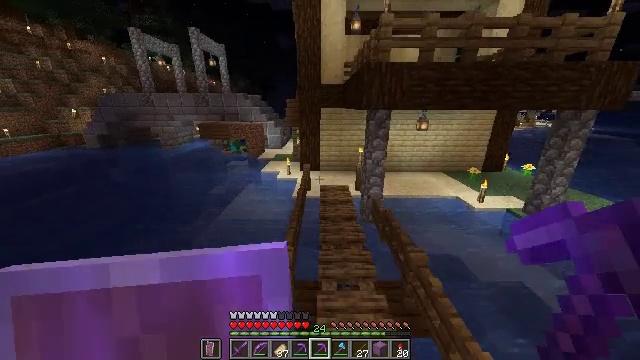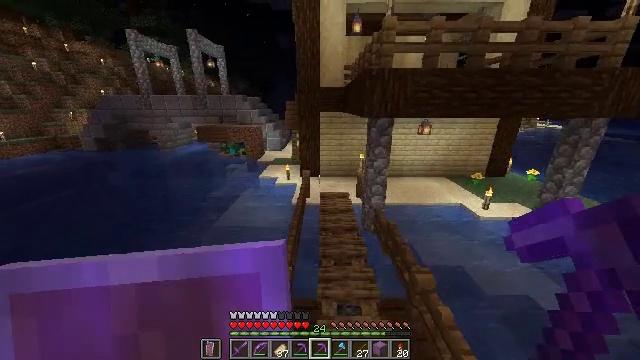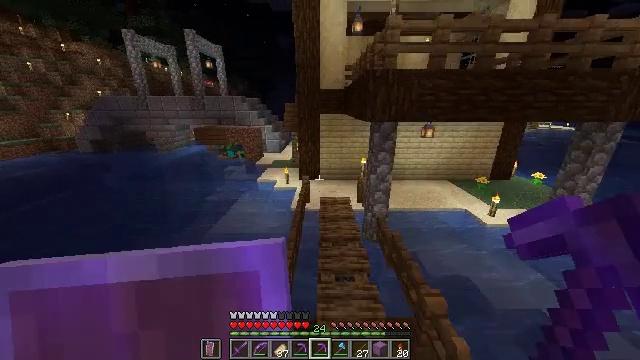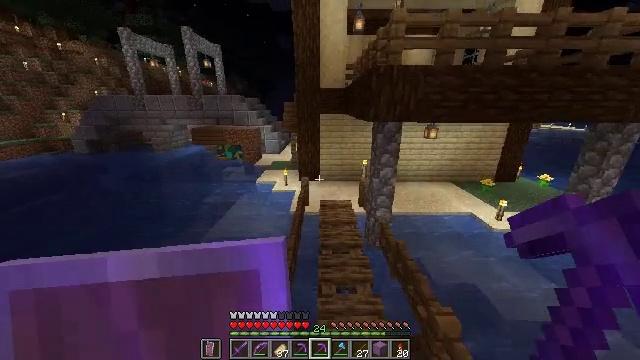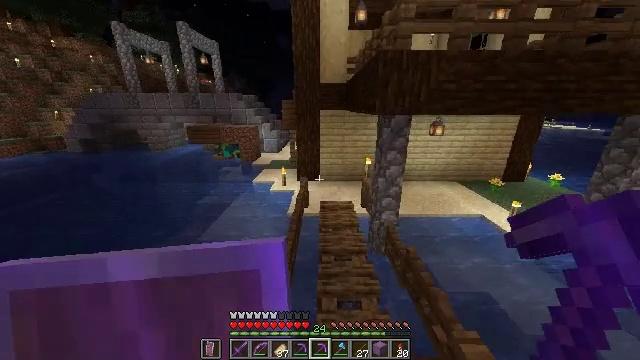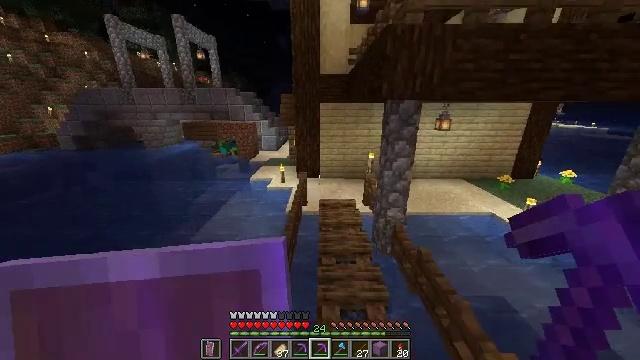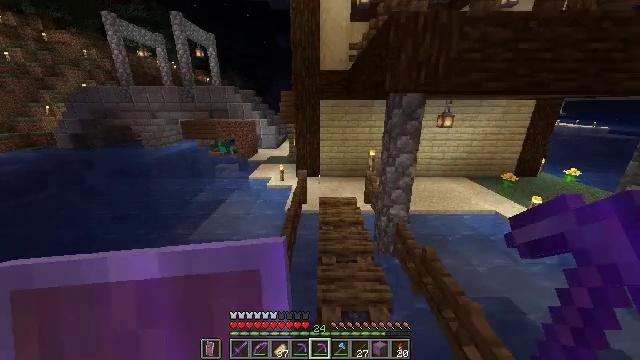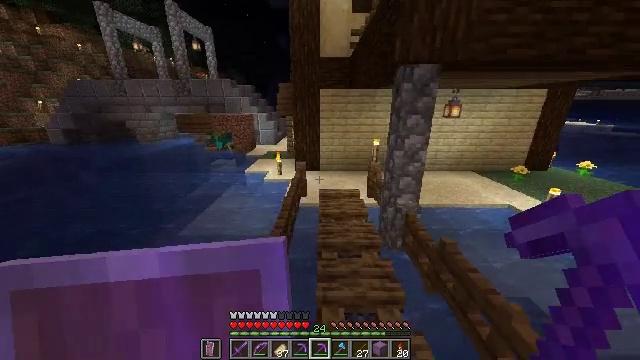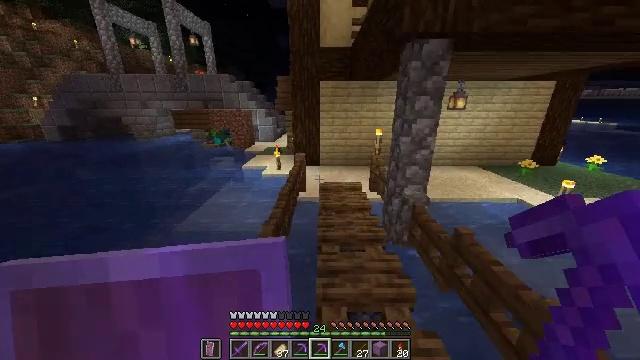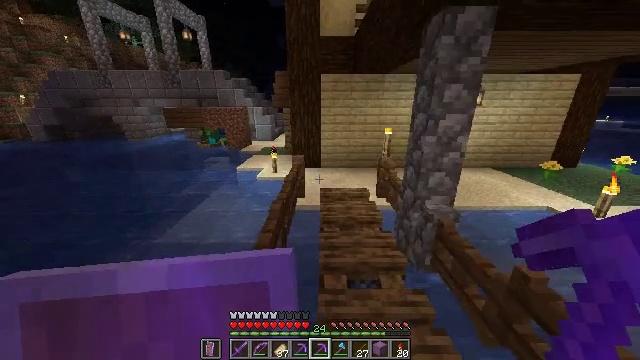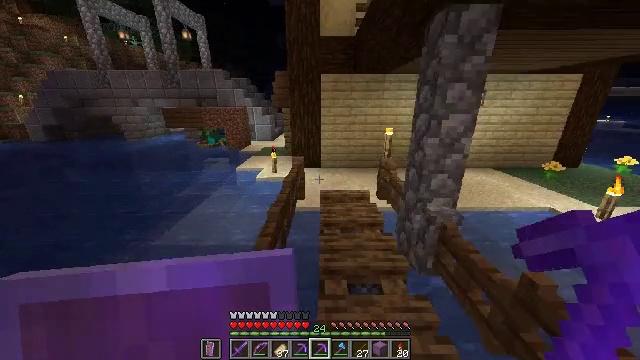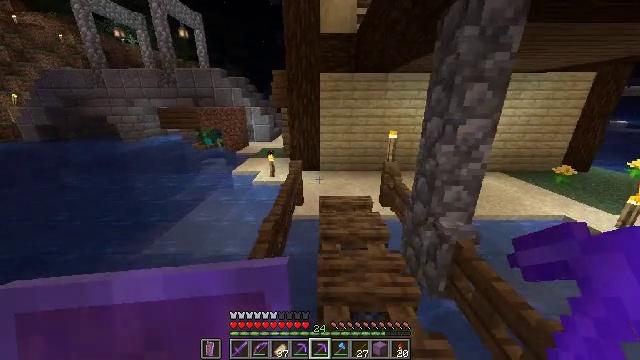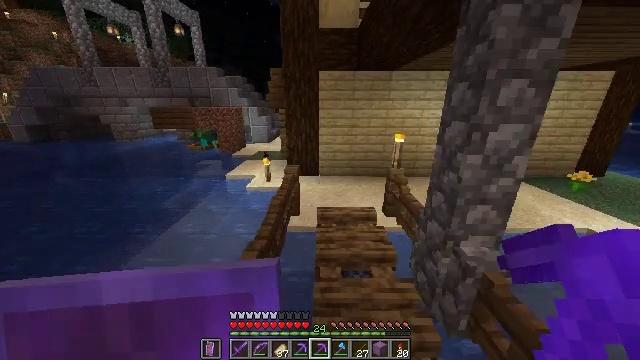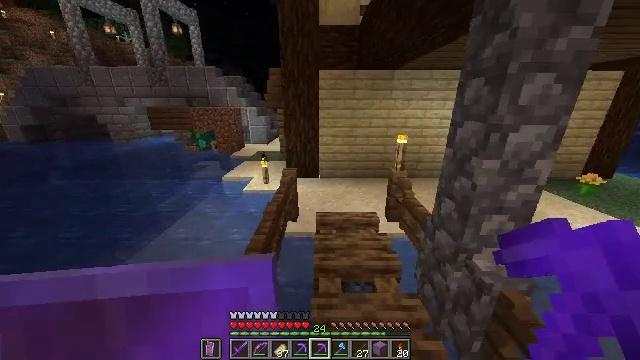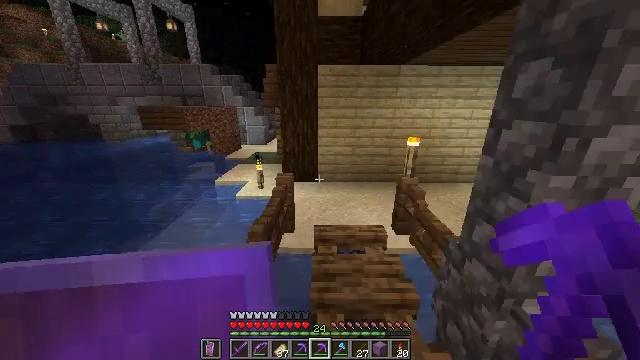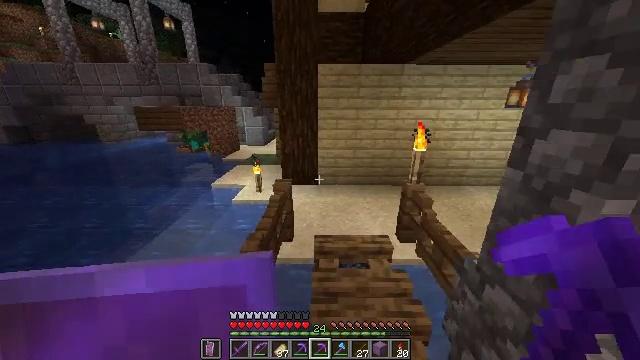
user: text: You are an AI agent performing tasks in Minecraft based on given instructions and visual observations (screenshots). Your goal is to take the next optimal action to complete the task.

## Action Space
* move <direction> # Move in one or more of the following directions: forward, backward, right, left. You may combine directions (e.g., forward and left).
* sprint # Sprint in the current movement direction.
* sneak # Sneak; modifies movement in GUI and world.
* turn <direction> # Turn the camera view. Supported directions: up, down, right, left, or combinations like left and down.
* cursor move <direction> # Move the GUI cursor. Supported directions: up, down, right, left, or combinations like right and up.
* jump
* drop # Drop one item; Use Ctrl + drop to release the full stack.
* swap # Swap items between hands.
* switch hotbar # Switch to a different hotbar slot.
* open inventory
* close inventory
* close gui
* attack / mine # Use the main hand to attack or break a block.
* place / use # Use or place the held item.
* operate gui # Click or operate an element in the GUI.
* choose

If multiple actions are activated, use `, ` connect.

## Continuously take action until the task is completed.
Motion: motion action
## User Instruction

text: Convert materials into magenta dye.
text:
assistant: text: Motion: move forward, sprint
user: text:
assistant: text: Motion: move forward, sprint
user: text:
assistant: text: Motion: move forward, sprint
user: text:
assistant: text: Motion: move forward, sprint
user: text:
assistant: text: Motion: move forward, sprint
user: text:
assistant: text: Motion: move forward, sprint
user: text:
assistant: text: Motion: move forward, sprint
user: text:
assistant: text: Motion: move forward, sprint
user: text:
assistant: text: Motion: move forward, sprint
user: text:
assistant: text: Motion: move forward, sprint
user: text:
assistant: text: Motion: move forward, sprint
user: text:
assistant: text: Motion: move forward, sprint
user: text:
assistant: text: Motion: move forward, sprint
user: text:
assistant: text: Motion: move forward, sprint
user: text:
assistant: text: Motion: move forward, sprint
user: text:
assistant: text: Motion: move forward, sprint, turn left
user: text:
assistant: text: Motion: move forward and move right, sprint, turn left
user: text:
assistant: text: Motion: move forward and move right, sprint, turn left
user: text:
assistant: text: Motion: move forward and move right, sprint, turn left and down
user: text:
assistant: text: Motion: move forward and move right, sprint, turn left and down
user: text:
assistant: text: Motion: move forward and move right, sprint, turn left
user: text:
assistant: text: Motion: move forward, sprint
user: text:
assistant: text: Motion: move forward, sprint
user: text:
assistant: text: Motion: move forward, sprint
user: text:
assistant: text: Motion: move forward, sprint, turn left
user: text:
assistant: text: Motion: move forward, sprint
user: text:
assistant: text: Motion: move forward, sprint, turn left
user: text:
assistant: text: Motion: move forward, sprint
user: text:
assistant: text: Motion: move forward, sprint
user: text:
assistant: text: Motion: move forward, sprint